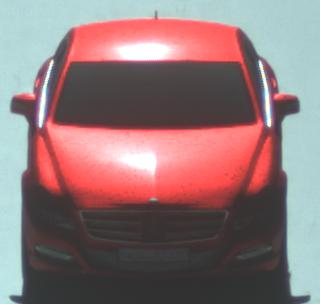
Make: Mercedes-Benz
Model: CLS Coupé 350
Detailed model: CLS-Class (218) Coupé
Model produced from: 2011/01
Model produced until: 2014/07
Doors: 4
Color: red
Road condition: wet road
Daytime: morning or afternoon
Contrast: high contrast